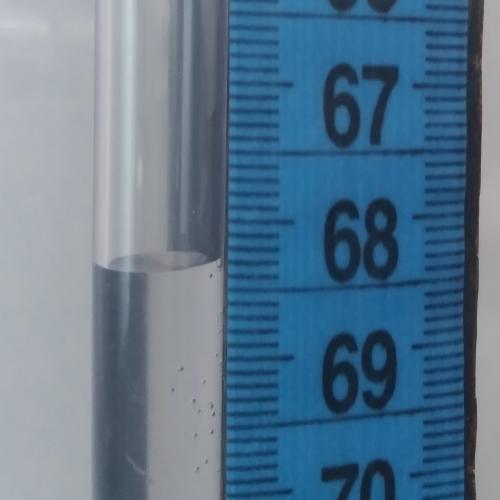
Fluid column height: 68.3 cm